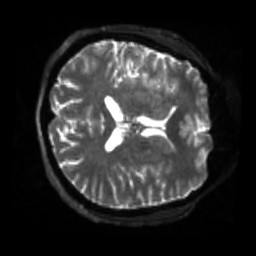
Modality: sbref
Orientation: axial
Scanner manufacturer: siemens
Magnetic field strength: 3 T
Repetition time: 4 s
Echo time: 0.0594 s